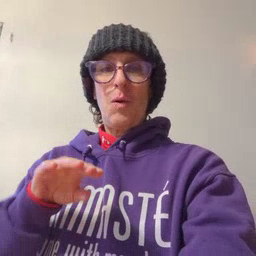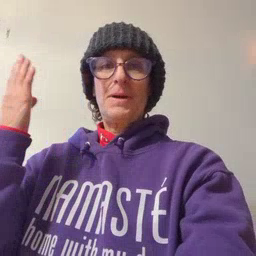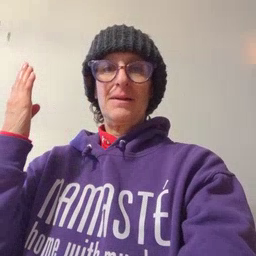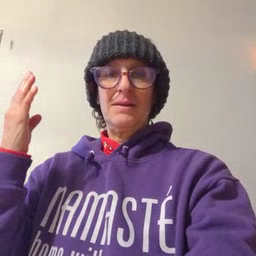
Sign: open